Question: I am using Spring with maven to pull the dependencies. When building the project in Eclipse am getting following error:
'''
Exception in thread "main" org.springframework.beans.factory.xml.XmlBeanDefinitionStoreException: Line 17 in XML document from class path resource [META-INF/spring/application-context.xml] is invalid; nested exception is org.xml.sax.SAXParseException; lineNumber: 17; columnNumber: 64; cvc-complex-type.2.4.c: The matching wildcard is strict, but no declaration can be found for element 'context:component-scan'.
'''
My appication-context.xml has the following:
'''
<?xml version="1.0" encoding="UTF-8"?>
<beans xmlns="http://www.springframework.org/schema/beans"
xmlns:xsi="http://www.w3.org/2001/XMLSchema-instance"
xmlns:context="http://www.springframework.org/schema/context"
xsi:schemaLocation="
http://www.springframework.org/schema/beans
http://www.springframework.org/schema/beans/spring-beans-3.2.xsd
http://www.springframework.org/schema/context/
http://www.springframework.org/schema/context/spring-context-3.2.xsd">
<context:component-scan base-package="com.example" />
'''
I know that I am pulling the correct jar files as my Maven Dependencies shows:

Inside the META-INF/sping.schemas I can see that I have the right schema declaration in my jar:
'''
http\://www.springframework.org/schema/context/spring-context-2.5.xsd=org/springframework/context/config/spring-context-2.5.xsd
http\://www.springframework.org/schema/context/spring-context-3.0.xsd=org/springframework/context/config/spring-context-3.0.xsd
http\://www.springframework.org/schema/context/spring-context-3.1.xsd=org/springframework/context/config/spring-context-3.1.xsd
http\://www.springframework.org/schema/context/spring-context-3.2.xsd=org/springframework/context/config/spring-context-3.2.xsd
http\://www.springframework.org/schema/context/spring-context.xsd=org/springframework/context/config/spring-context-3.2.xsd
'''
I have also looked at these to no avail:
<URL>
<URL>
<URL>
<URL>
Please help, it's driving me crazy .... :(
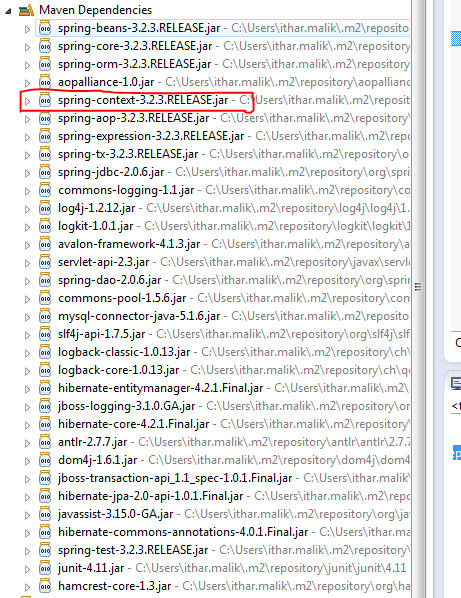
Answer: For starters you should fix your dependencies. You are mixing Spring 3.2.3 and 2.0.6 jars (that is problems waiting to happen).
Next to that your declaration is wrong 'http://www.springframework.org/schema/context/' must be 'http://www.springframework.org/schema/context'.